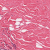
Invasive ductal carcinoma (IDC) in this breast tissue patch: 0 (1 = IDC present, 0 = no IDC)